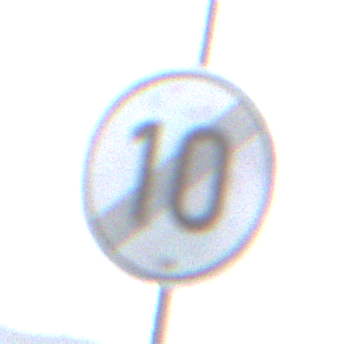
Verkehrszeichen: EndeGeschwindigkeit10
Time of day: SunriseSunset
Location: Outdoor (Nature)
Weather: PartlyCloudy
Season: NotSpecified
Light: Natural